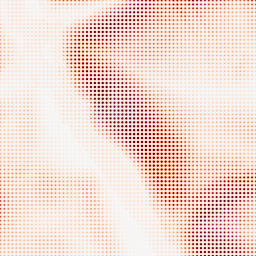
Category: morphological
Decomposition family: morphological_square
Decomposition parameters: operation: gradient
size: 20
Upsampling method: sinc_hamming
Upsampling parameters: scale: 8
kernel_size: 4
Upsampling scale: 8